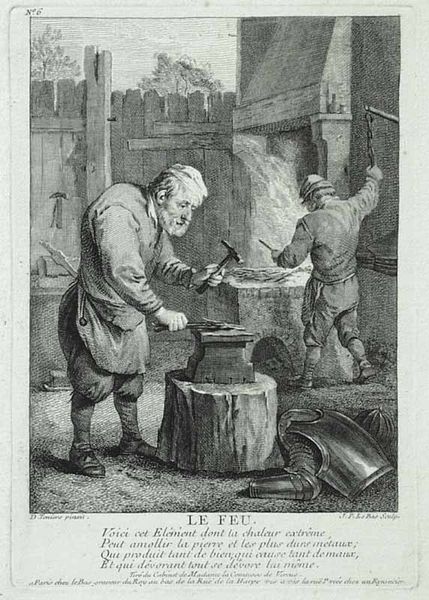
Titel: La feu
Künstler: Jacques-Philippe Lebas
Standort: Karlsruhe
Institution: Staatliche Kunsthalle Karlsruhe
Schlagwörter: arch, hands, hat, men, sword, white, black, face, france, gray, grey, hair, nose, old, wall, print, hand, wood, smoke, man, stone, tree, ear, house, water, trees, armor, armour, eyes, helmet, knight, metal, steel, young man, paper, black and white, frame, mouth, etching, illustration, beard, boots, french, old man, faces, fence, person, stump, clothes, courtyard, ink, gate, back, pants, shoes, engraving, pencil, boot, medieval, eye, apron, fire, book, shoulders, dutch, genre, heat, holland, work, working, trousers, worker, armory, shirt, standing, hammer, durer, flame, text, blacksmith, workers, guild, rüstung, iron, tool, tools, words, poetry, printed, trade, leggings, feuer, block, chain, labour, forge, arbeiter, smith, le feu, oven, schmied, yard, woodblock, anvil, workmen, ad, tree trunk, medival, hunch, metalsmith, furnace, hunchback, apprentice, flyer, furnice, every day, element, beam, hump, hearth, iron work, kiln, thong, shirts, crooked, pencil#, rod, amboss, assistant, tshirt, hammers, beat, armorer, handcraft, smithy, metalworking, nunchucks, voici, picker, bolt, 3bolt, bol, job, armvil, crafters, hammering, breastplate, mediveal, feu, fenche, hunchbck, welding, humpback, craf, metal work, plus fours, buckel, waffenchmied, waffenschmied